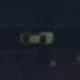
Vehicle type: Taxi